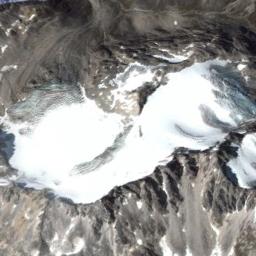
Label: snowberg